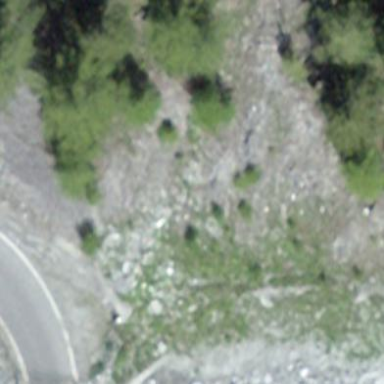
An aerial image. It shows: Natural scree.